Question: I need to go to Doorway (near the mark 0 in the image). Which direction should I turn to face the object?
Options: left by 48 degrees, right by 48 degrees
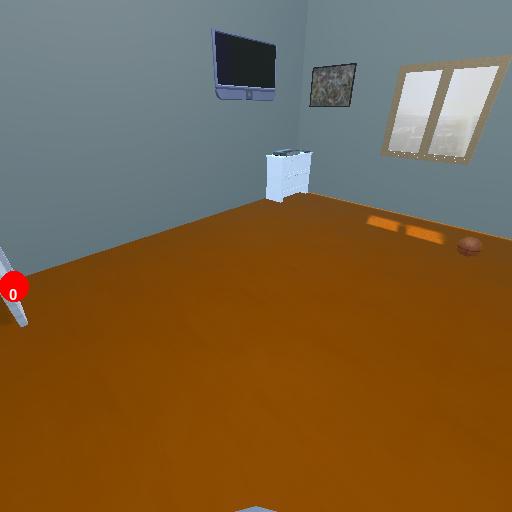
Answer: left by 48 degrees